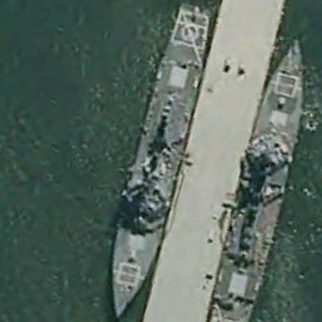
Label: destroyer